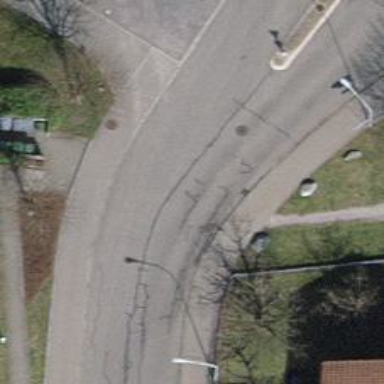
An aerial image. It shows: Tertiary road with asphalt surface. Separate sidewalks on both sides of the road.